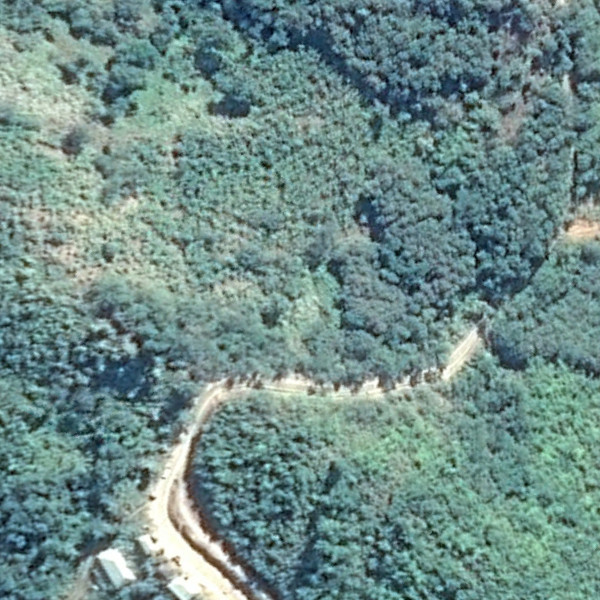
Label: Forest